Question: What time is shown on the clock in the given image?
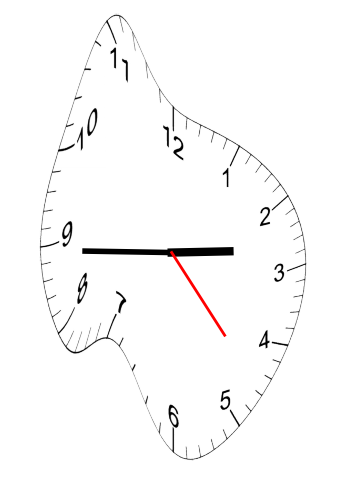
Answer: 02:44:23